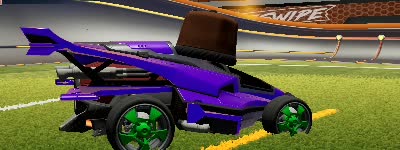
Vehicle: aftershock